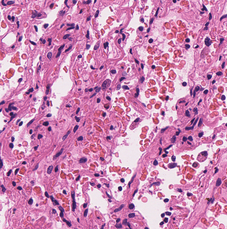
Tumor epithelial tissue: no
Tumor-associated stroma tissue: no
Normal tissue: yes